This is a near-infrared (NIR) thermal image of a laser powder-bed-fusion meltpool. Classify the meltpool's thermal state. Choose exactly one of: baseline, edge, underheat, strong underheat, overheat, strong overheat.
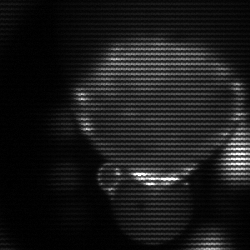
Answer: edge